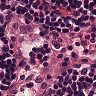
Metastatic tissue present: no